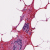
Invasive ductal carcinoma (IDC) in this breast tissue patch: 0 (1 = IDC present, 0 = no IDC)